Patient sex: F
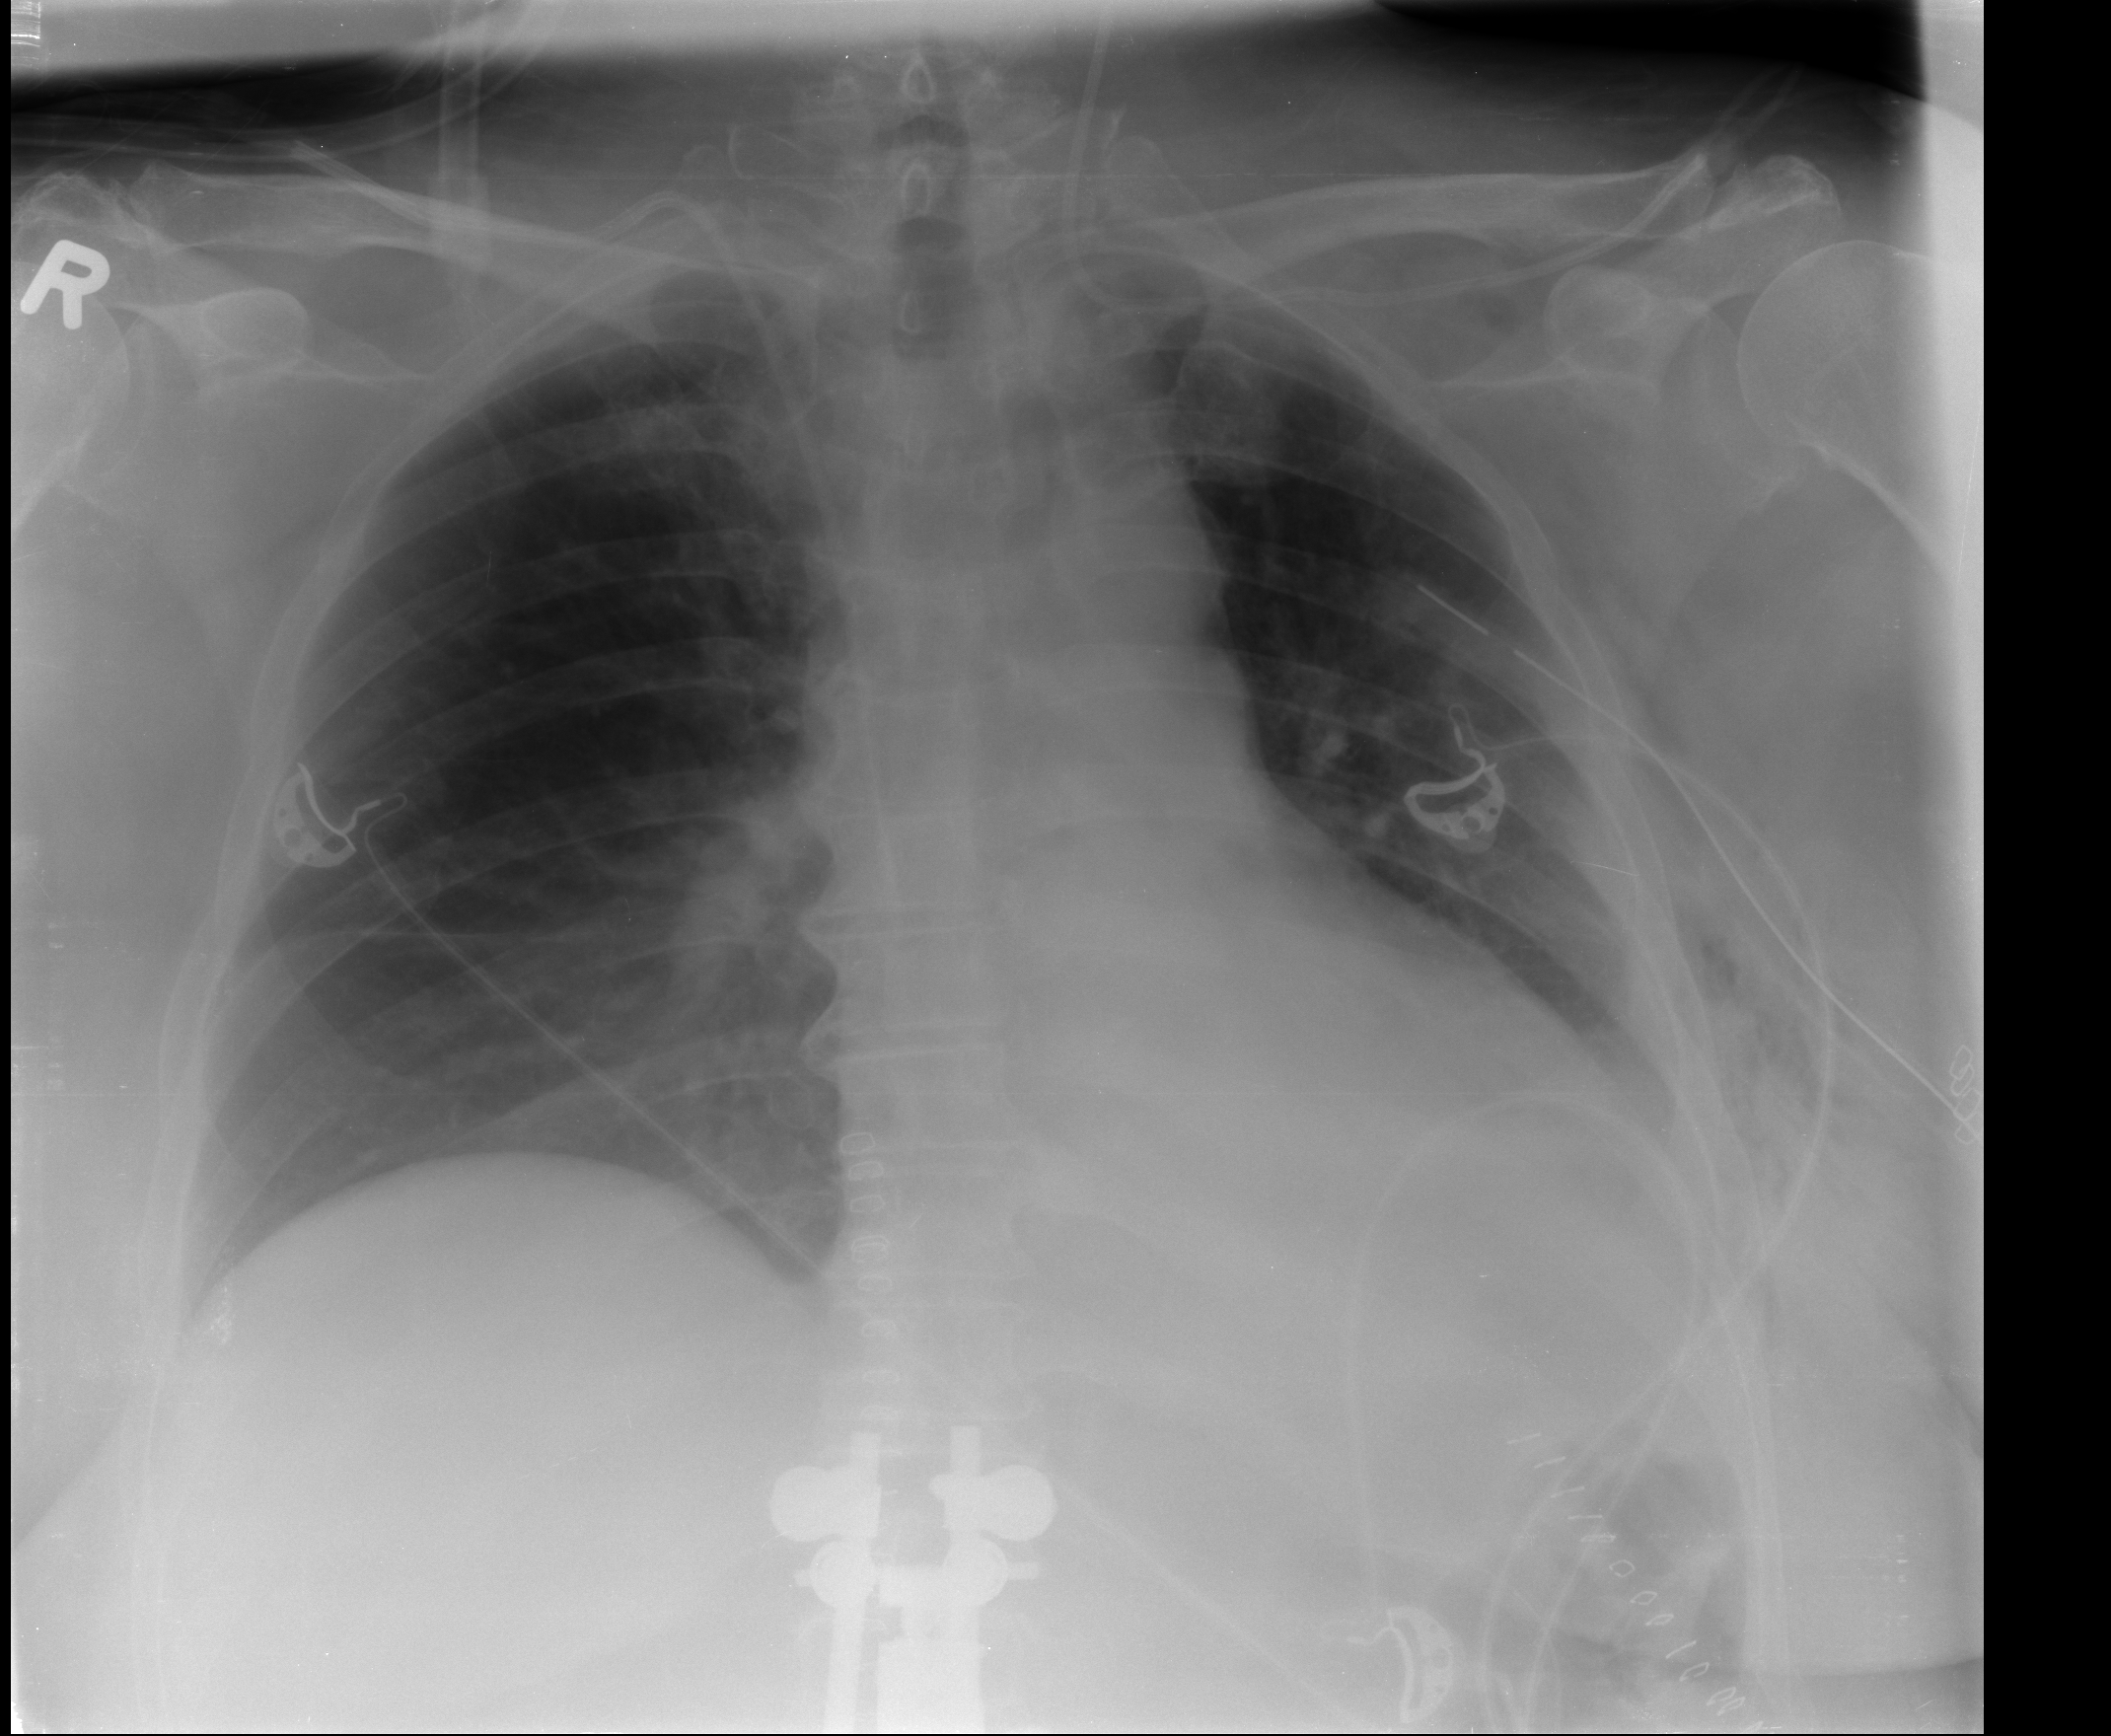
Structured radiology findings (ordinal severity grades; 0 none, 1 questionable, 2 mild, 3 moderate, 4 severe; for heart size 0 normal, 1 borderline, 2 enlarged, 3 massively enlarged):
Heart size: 1
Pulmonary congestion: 0
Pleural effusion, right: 2
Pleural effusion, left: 1
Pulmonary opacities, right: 0
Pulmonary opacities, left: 0
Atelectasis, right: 2
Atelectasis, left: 2